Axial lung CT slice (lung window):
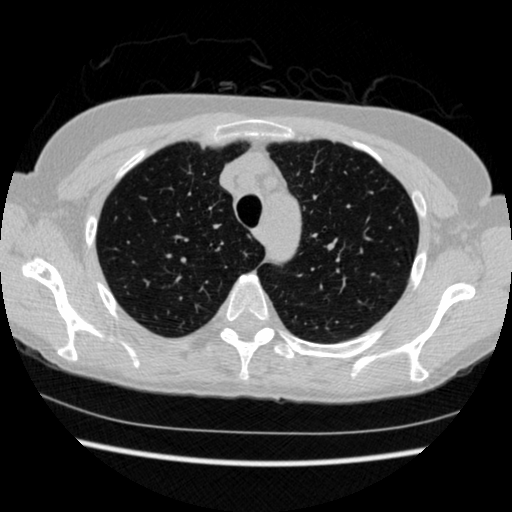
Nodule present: no